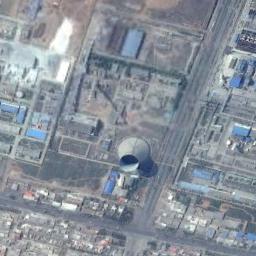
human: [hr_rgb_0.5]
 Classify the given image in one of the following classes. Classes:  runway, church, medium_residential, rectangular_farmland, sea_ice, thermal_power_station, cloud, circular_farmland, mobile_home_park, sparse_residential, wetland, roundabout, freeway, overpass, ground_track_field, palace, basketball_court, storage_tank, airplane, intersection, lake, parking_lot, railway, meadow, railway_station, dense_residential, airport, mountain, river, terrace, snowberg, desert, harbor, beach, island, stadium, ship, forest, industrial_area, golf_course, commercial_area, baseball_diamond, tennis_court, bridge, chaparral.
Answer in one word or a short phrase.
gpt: thermal_power_station